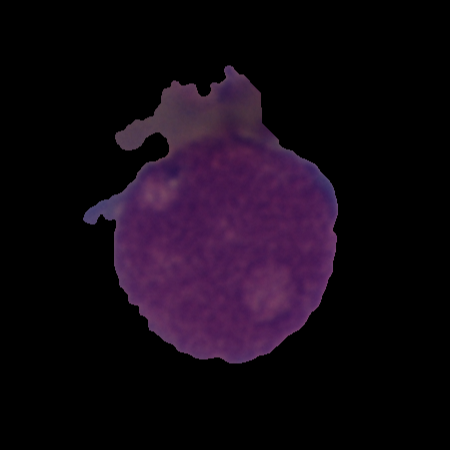
Label: cancer